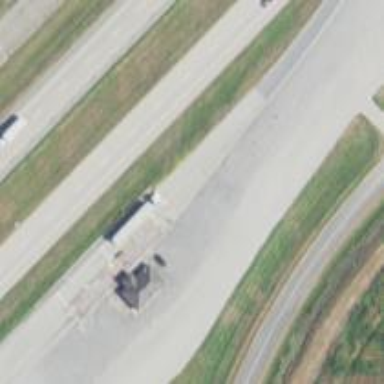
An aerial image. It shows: Weighbridge on service road.